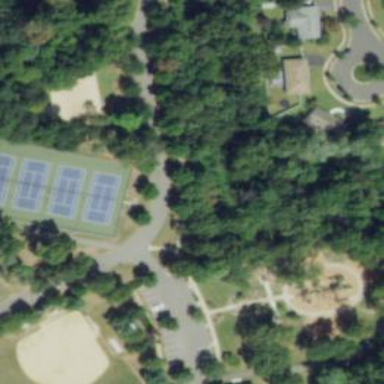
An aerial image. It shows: Asphalt tennis court.